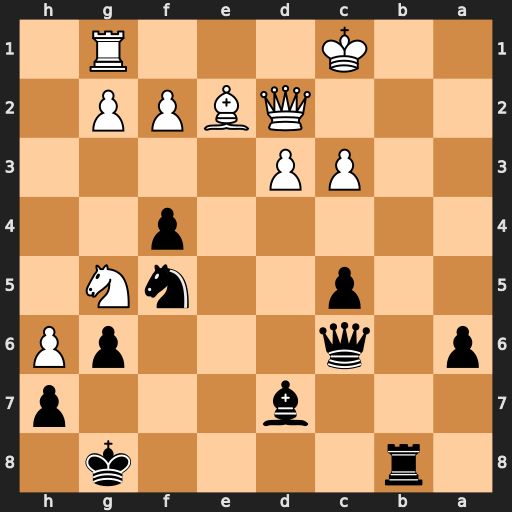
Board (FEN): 1r4k1/3b3p/p1q3pP/2p2nN1/5p2/2PP4/3QBPP1/2K3R1
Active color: b
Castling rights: -
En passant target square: -
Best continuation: Qa4 Qb2 Rxb2